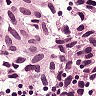
Metastatic tissue present: yes